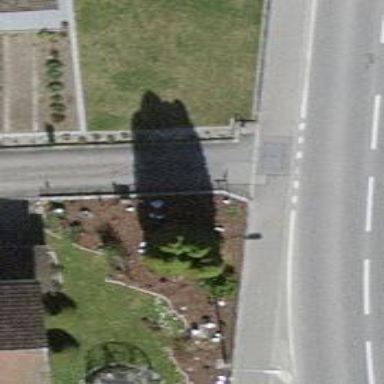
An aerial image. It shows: Sidewalk.